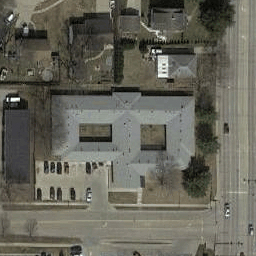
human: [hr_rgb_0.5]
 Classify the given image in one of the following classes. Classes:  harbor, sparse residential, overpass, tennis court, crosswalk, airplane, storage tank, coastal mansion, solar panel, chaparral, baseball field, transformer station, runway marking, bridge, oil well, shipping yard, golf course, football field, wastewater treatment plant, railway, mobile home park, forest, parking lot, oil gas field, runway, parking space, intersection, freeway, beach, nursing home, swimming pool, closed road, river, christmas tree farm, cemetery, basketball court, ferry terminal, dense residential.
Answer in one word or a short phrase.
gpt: nursing home